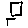
Label: square